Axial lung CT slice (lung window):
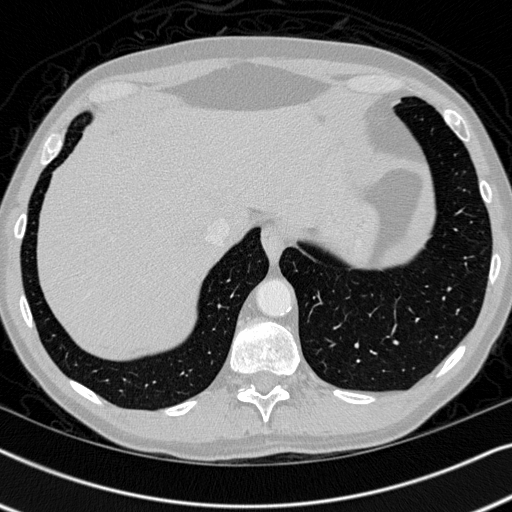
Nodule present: no